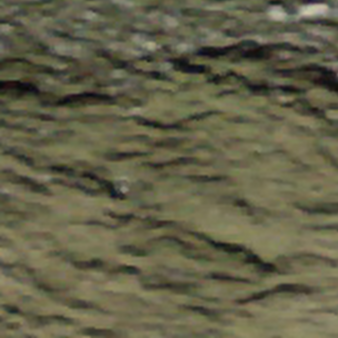
Label: other